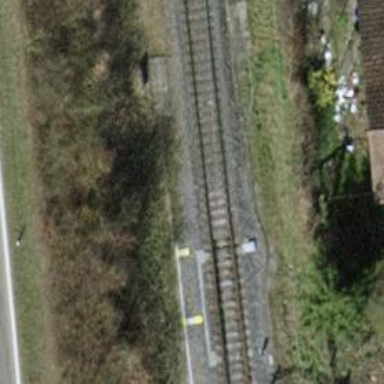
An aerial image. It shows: Railway switch.